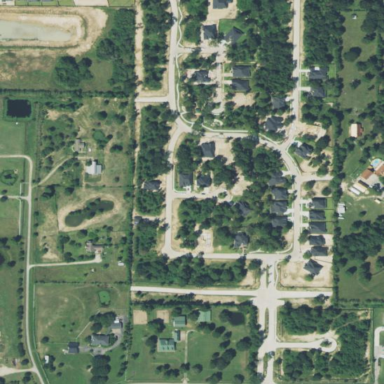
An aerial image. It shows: Residential area within neighborhood.